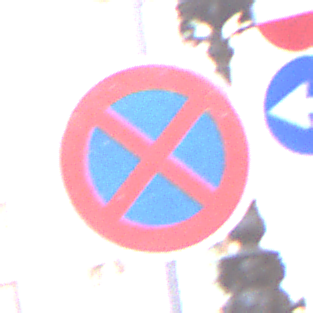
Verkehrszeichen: AbsolutesHalteverbot
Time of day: SunriseSunset
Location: Outdoor (Urban)
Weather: PartlyCloudy
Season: NotSpecified
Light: Natural